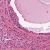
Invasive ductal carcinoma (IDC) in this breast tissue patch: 0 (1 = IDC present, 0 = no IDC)